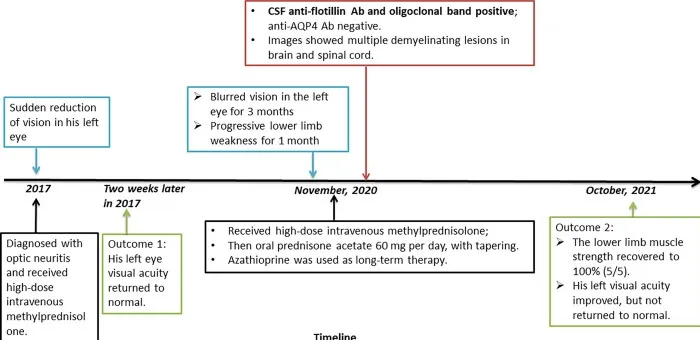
Timeline of the case report.
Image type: chart (chart)